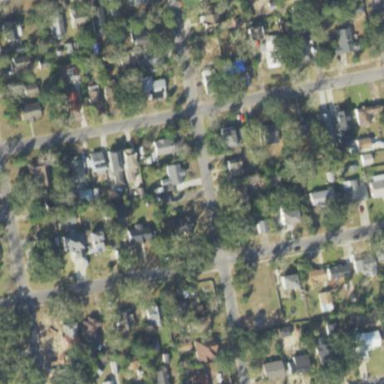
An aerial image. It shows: Single-family residential area.